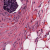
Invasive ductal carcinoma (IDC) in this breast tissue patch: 0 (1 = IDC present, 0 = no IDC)